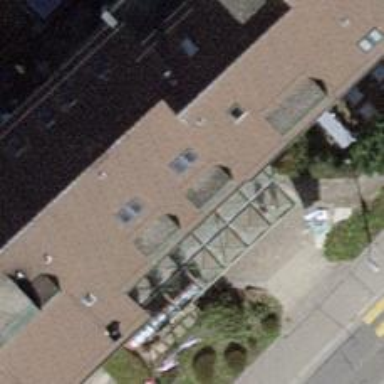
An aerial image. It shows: Beauty shop.